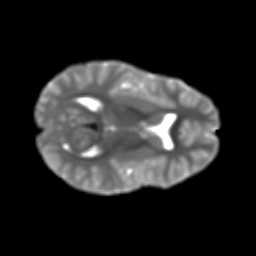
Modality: T2w
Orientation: axial
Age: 11
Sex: male
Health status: ill
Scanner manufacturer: ge
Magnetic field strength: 3 T
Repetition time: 6.752 s
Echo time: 0.079 s